Interaction volume radius: 10 \u00c5
Interaction volume height: 25 \u00c5
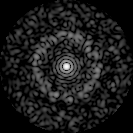
Disorder parameter: 0.8419